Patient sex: M
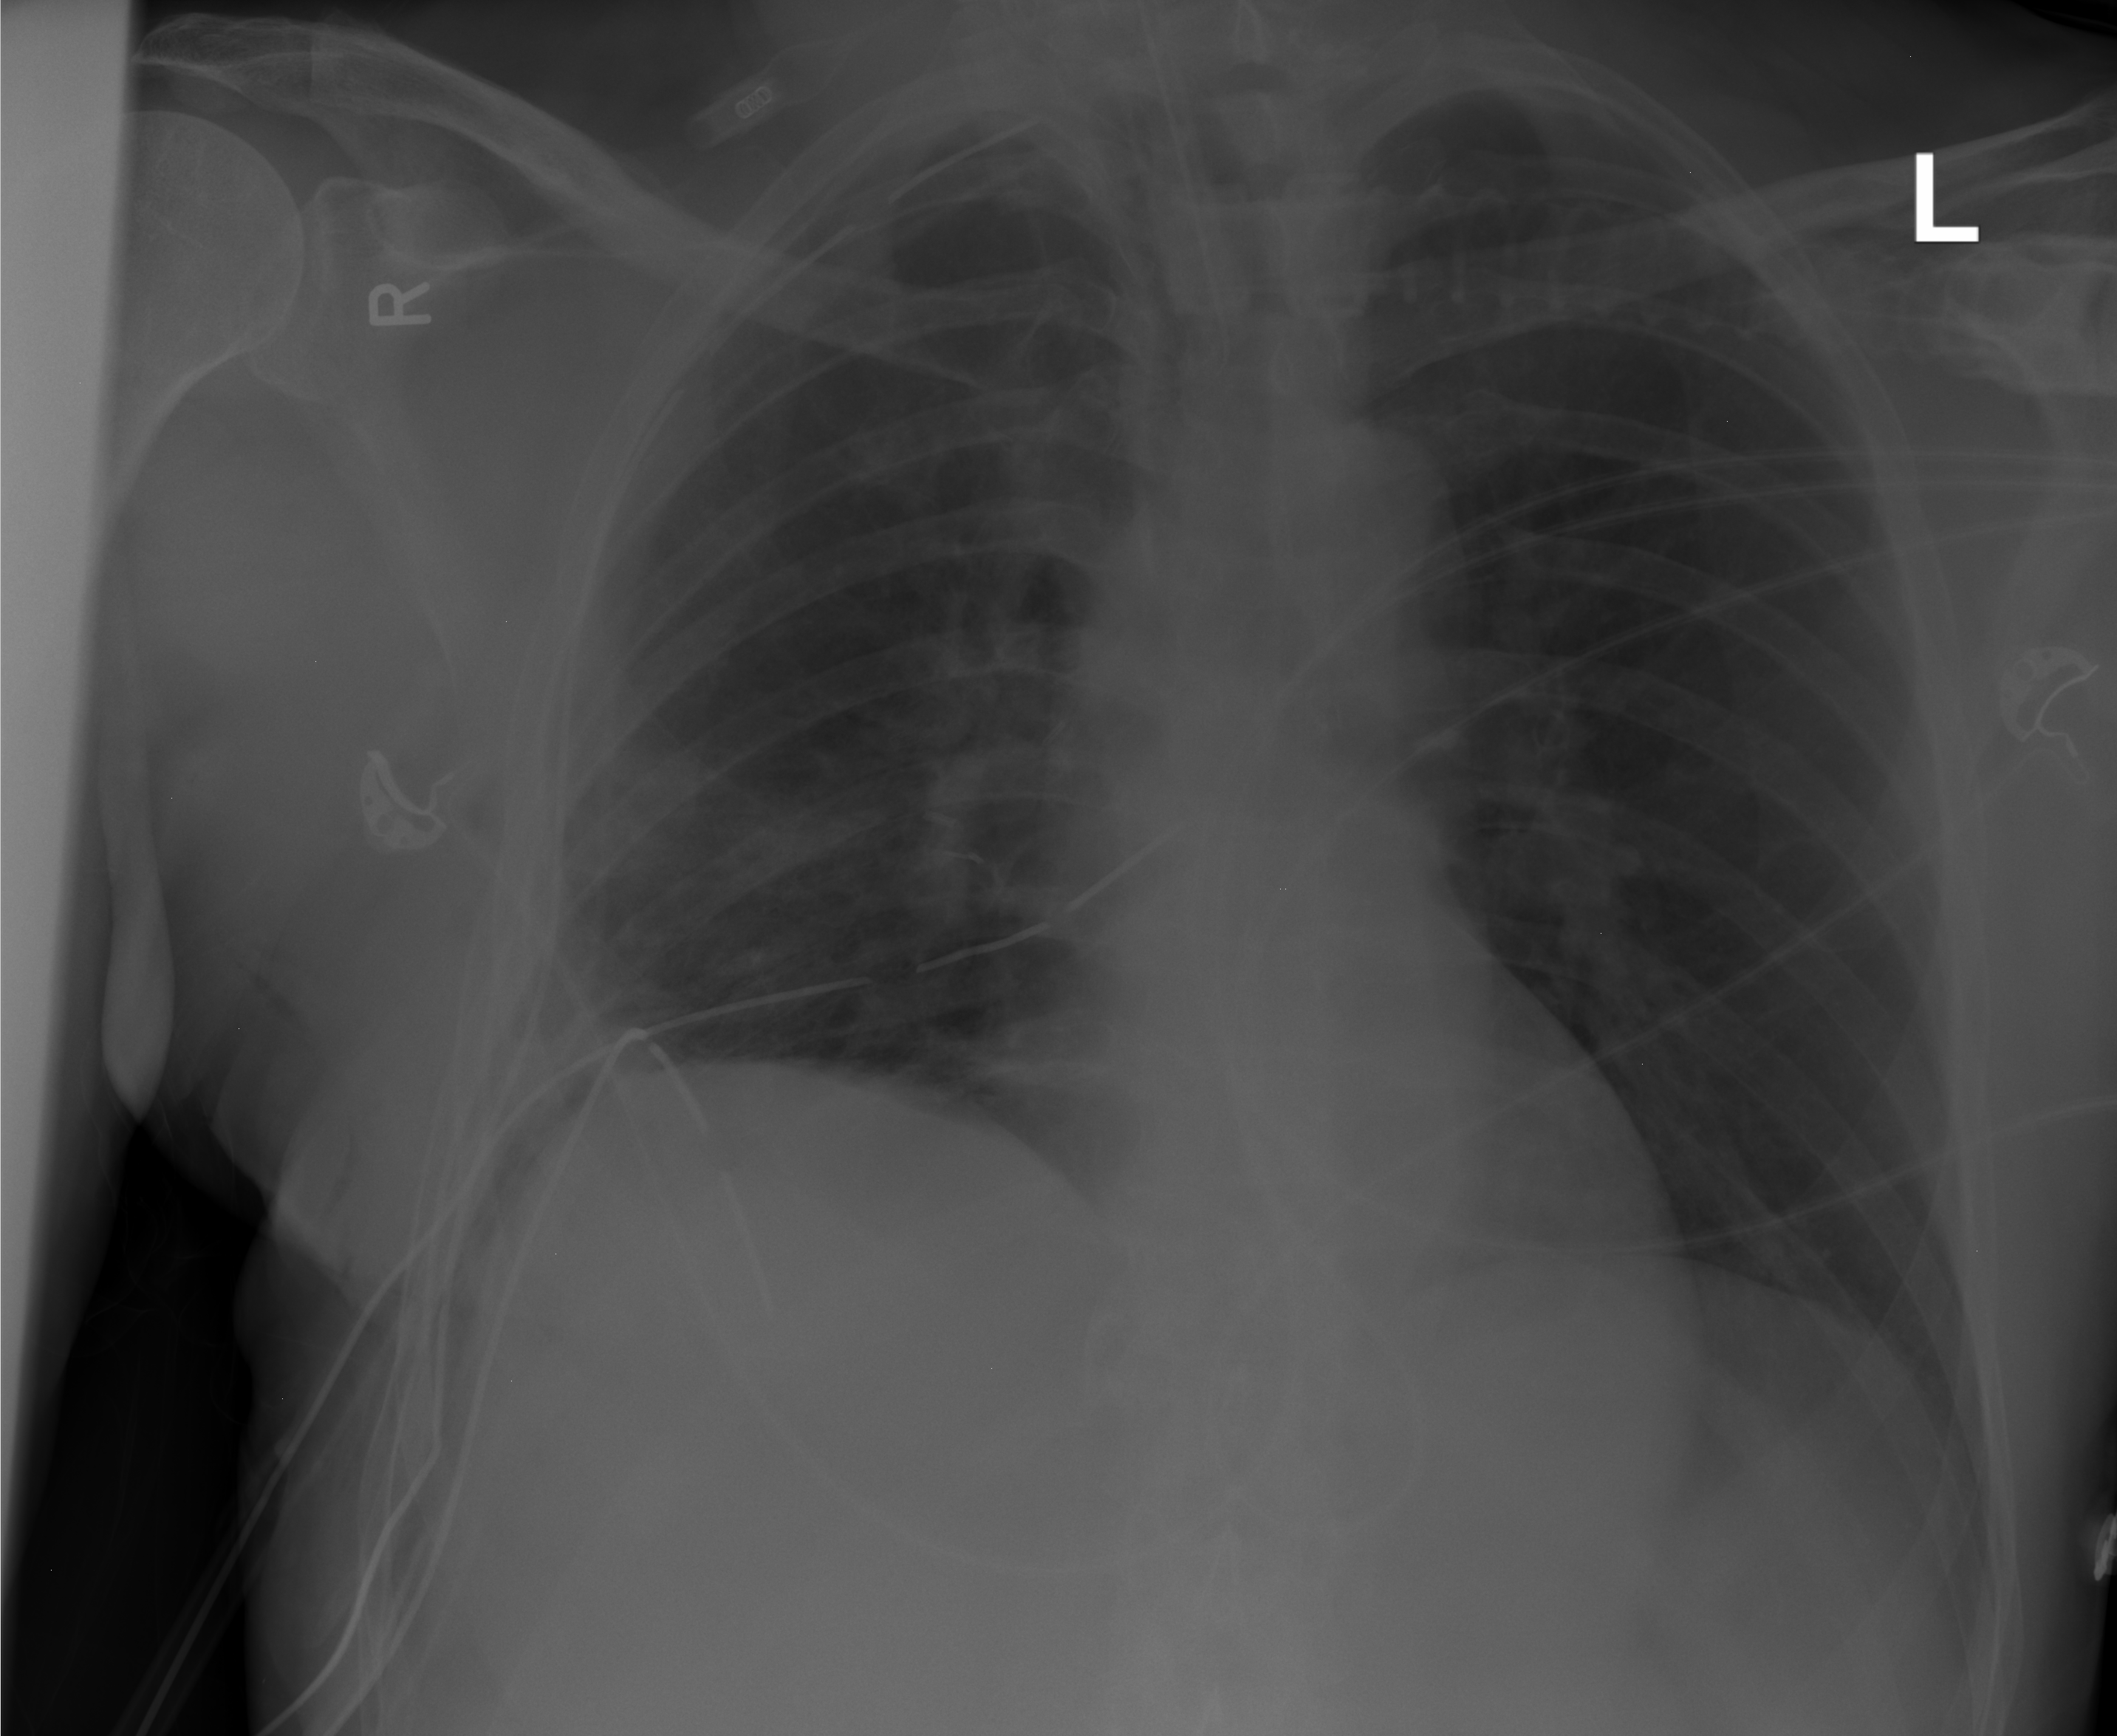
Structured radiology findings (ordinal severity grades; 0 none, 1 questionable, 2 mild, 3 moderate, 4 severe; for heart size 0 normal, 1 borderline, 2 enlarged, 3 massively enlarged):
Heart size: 0
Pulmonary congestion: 0
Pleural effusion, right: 0
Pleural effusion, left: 0
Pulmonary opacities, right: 0
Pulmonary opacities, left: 0
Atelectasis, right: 2
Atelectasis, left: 0